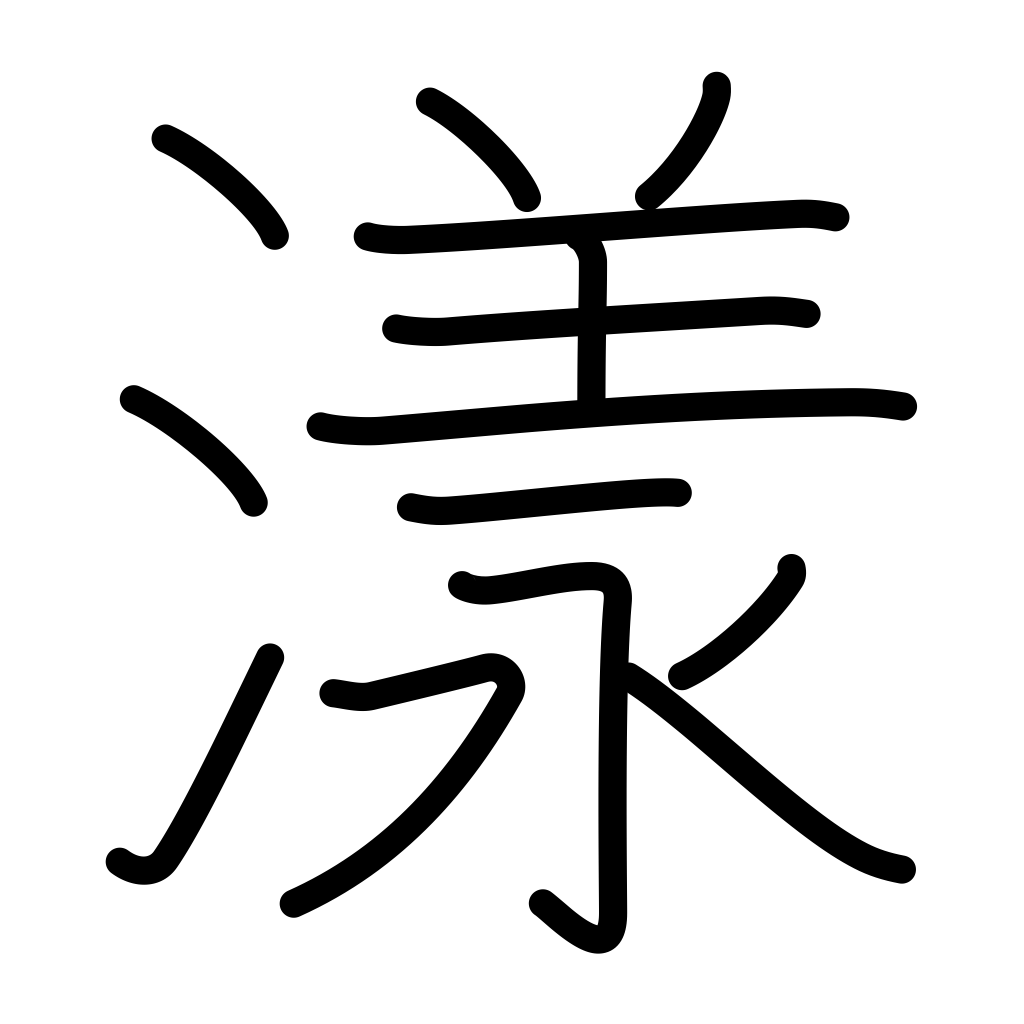
Meaning: drift, flow